Question: I'm trying to enable/disable parts of my code based on whether or not the code be being run via USB/Xcode (debug), or in production mode downloaded from the app store (release). I'm aware of checking if it is running in 'DEBUG' or 'RELEASE' mode like this:

'''
#ifdef DEBUG
// Stuff for debug mode
#else
// Stuff for release mode
#endif
'''
but the problem is that an obvious loop-hole I see is you can change the Build Configuration for the 'Run' build scheme from 'Debug' to 'Release'. A better way would be if I can simply detect if it is running from Xcode or not. I haven't found a way to check for this.
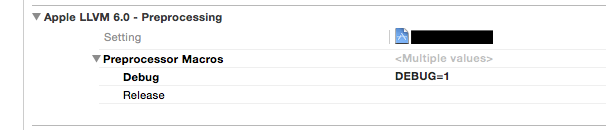
Answer: You can check if a debugger is attached (probably, but not definitely, Xcode) using 'sysctl'. Here's how <URL>:
'''
#include <Foundation/Foundation.h>
#include <sys/sysctl.h>
/**
* Check if the debugger is attached
*
* Taken from https://github.com/plausiblelabs/plcrashreporter/blob/2dd862ce049e6f43feb355308dfc710f3af54c4d/Source/Crash%20Demo/main.m#L96
*
* @return 'YES' if the debugger is attached to the current process, 'NO' otherwise
*/
- (BOOL)isDebuggerAttached {
static BOOL debuggerIsAttached = NO;
static dispatch_once_t debuggerPredicate;
dispatch_once(&debuggerPredicate, ^{
struct kinfo_proc info;
size_t info_size = sizeof(info);
int name[4];
name[0] = CTL_KERN;
name[1] = KERN_PROC;
name[2] = KERN_PROC_PID;
name[3] = getpid(); // from unistd.h, included by Foundation
if (sysctl(name, 4, &info, &info_size, NULL, 0) == -1) {
NSLog(@"[HockeySDK] ERROR: Checking for a running debugger via sysctl() failed: %s", strerror(errno));
debuggerIsAttached = false;
}
if (!debuggerIsAttached && (info.kp_proc.p_flag & P_TRACED) != 0)
debuggerIsAttached = true;
});
return debuggerIsAttached;
}
'''